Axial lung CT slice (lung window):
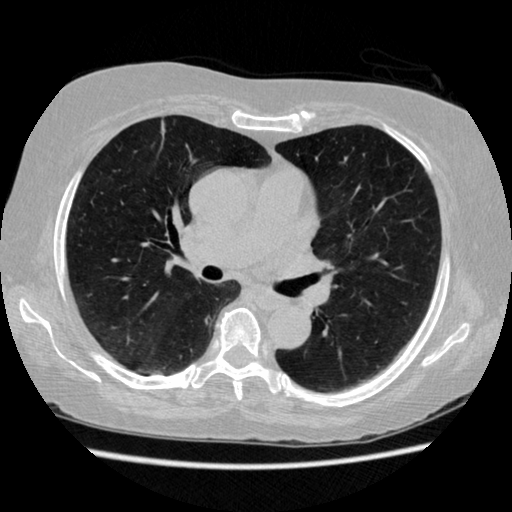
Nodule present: no